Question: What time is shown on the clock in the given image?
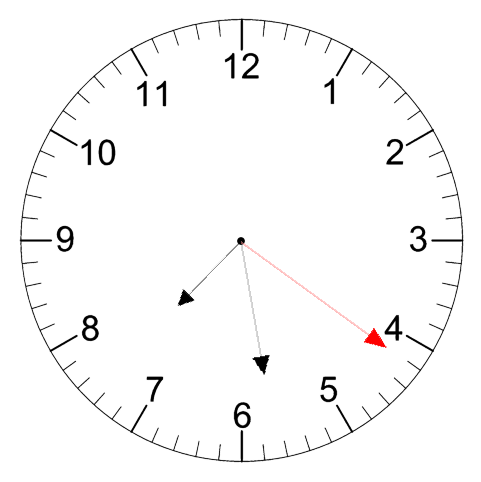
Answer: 07:28:21